Current action and preconditions to check: trajectory_clear

Your task: For each precondition in the list above, predict whether it will hold at this action.

Consider the current scene as observed from the mobile robot's camera, and analyze the predicted future states of all dynamic agents (e.g., people, animals, vehicles, or any moving entities) within the NEXT SECOND.

IMPORTANT: Only answer "very likely" if you are absolutely certain—based on strong, clear evidence—that a dynamic agent will violate the precondition in the predicted future state. Do NOT answer "very likely" for unlikely, ambiguous, or low-probability risks.

Ask yourself for each precondition: Is there a high probability, with clear and convincing evidence, that the predicted future states of any dynamic agent will interfere with the predicted future state of the currently executing action within the NEXT SECOND, causing that precondition to fail?

Assess the risk level based on these predictions. Use "likely" or "very likely" if motions create a clear risk of interference.

Use "neutral" or "improbable" if agents are nearby but their predicted paths are clearly diverging or non-conflicting.

Failure Risk Categories: "very improbable", "improbable", "neutral", "likely", "very likely"

Answer Format: Output ONLY the probability_of_failure value from these categories: "very improbable", "improbable", "neutral", "likely", "very likely"

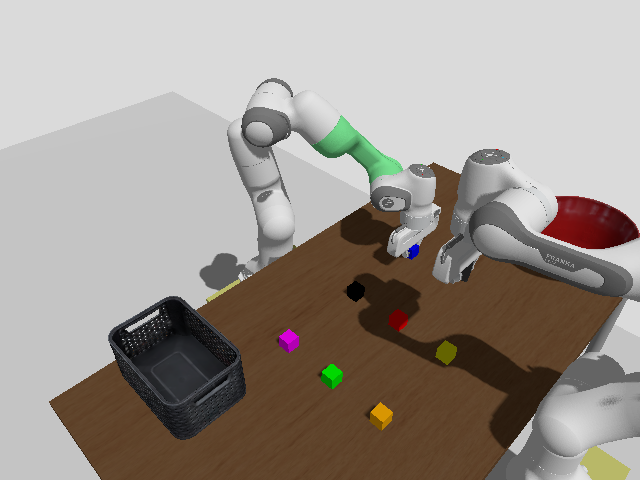

Answer: very improbable